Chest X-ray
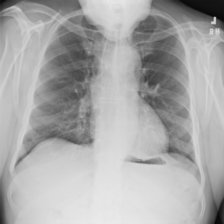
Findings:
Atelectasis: negative
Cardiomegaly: negative
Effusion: negative
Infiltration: positive
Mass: negative
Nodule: negative
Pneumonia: negative
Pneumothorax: negative
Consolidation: negative
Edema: negative
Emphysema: negative
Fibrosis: negative
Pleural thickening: negative
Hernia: negative